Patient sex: F
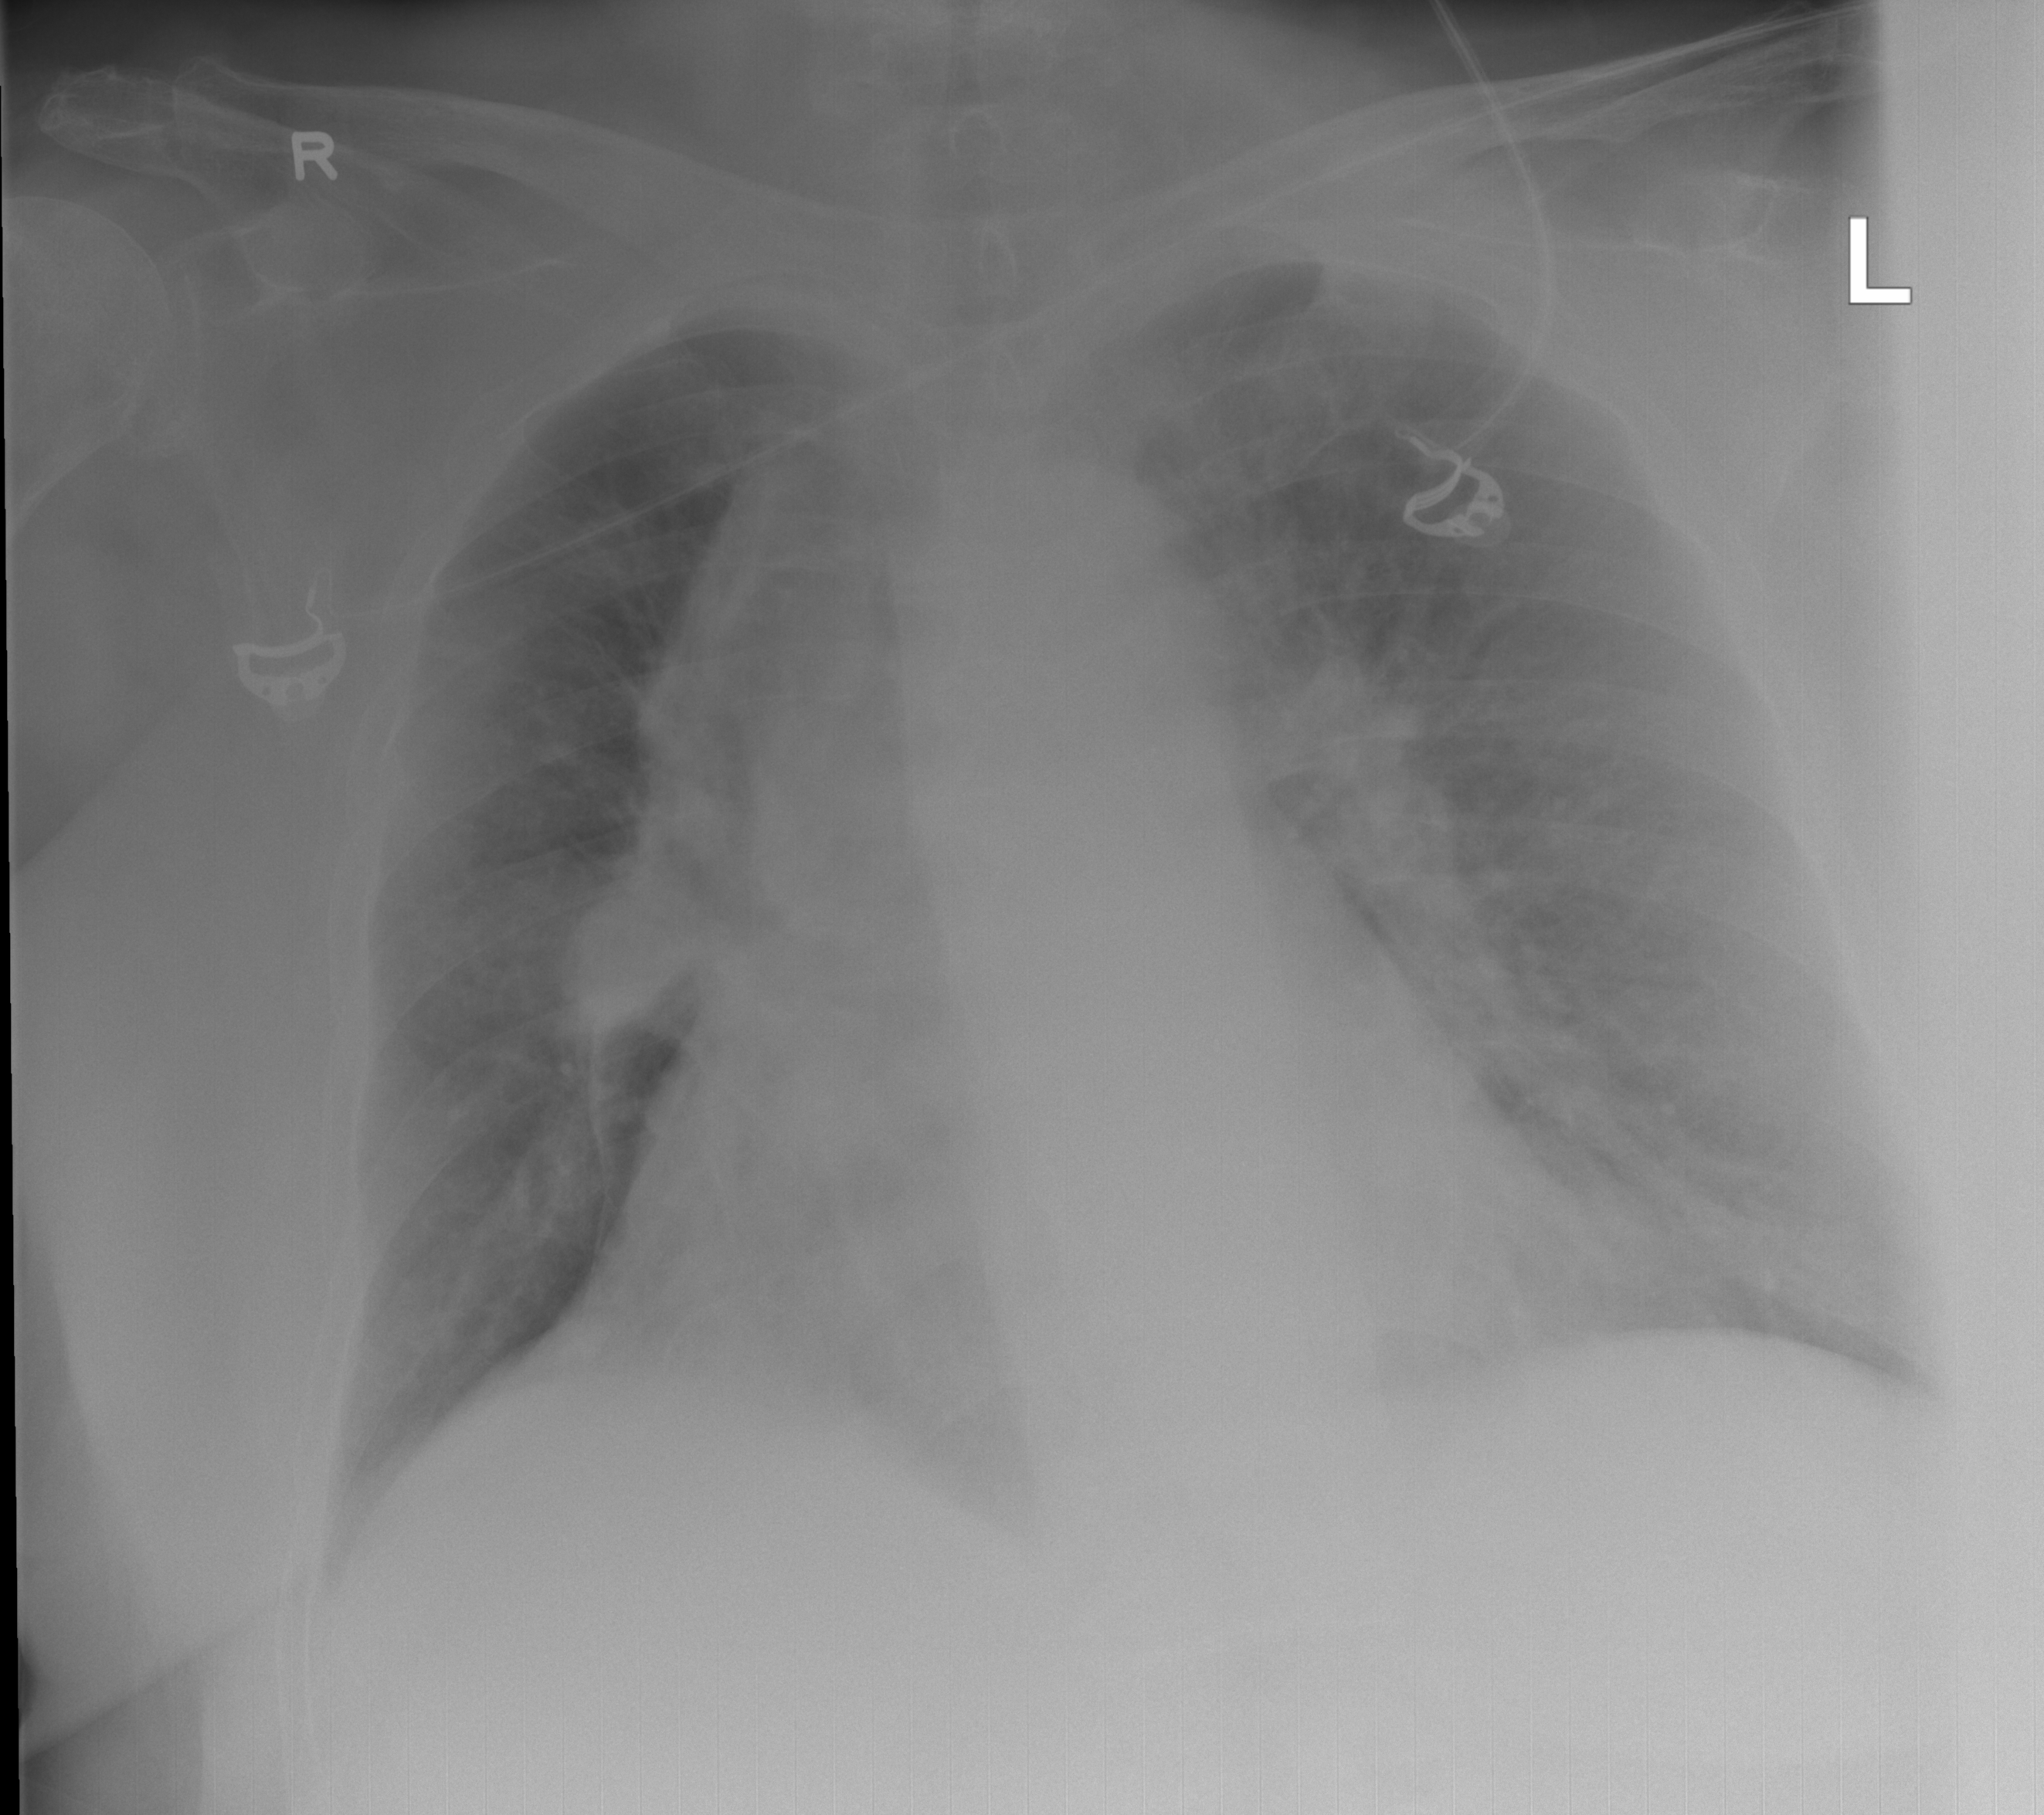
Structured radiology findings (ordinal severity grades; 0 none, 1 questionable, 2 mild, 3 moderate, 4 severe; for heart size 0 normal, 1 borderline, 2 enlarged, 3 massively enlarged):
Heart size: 1
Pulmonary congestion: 2
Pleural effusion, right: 0
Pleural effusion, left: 0
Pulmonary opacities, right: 1
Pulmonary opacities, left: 1
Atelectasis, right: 0
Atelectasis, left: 2